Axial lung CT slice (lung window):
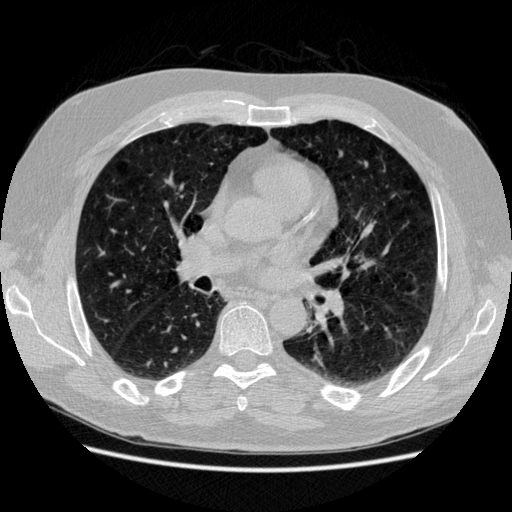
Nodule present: no